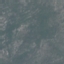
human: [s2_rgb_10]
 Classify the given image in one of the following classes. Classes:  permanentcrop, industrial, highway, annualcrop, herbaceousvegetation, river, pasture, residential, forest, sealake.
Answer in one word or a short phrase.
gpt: HerbaceousVegetation